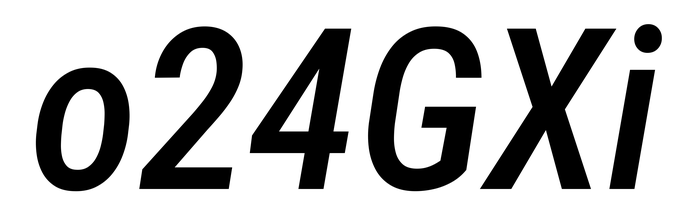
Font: Roboto-Italic_Condensed_Medium_Italic